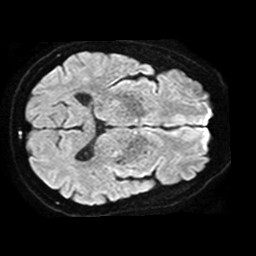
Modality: TRACE
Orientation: axial
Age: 57
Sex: male
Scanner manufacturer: philips
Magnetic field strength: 1.5 T
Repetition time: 3.646 s
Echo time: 0.09255 s